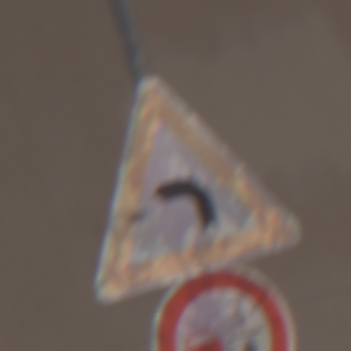
Verkehrszeichen: KurveLinks
Zusatzzeichen unten: VerbotUeberholenEinspurigeFahrzeuge
Umgebung: Outdoor, Urban
Tageszeit: Midday
Wetter: PartlyCloudy
Licht: Natural
Jahreszeit: NotSpecified
Kontrast: MediumContrast